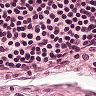
Metastatic tissue present: no